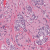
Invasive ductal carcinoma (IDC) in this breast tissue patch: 1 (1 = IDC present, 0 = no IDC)